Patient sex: M
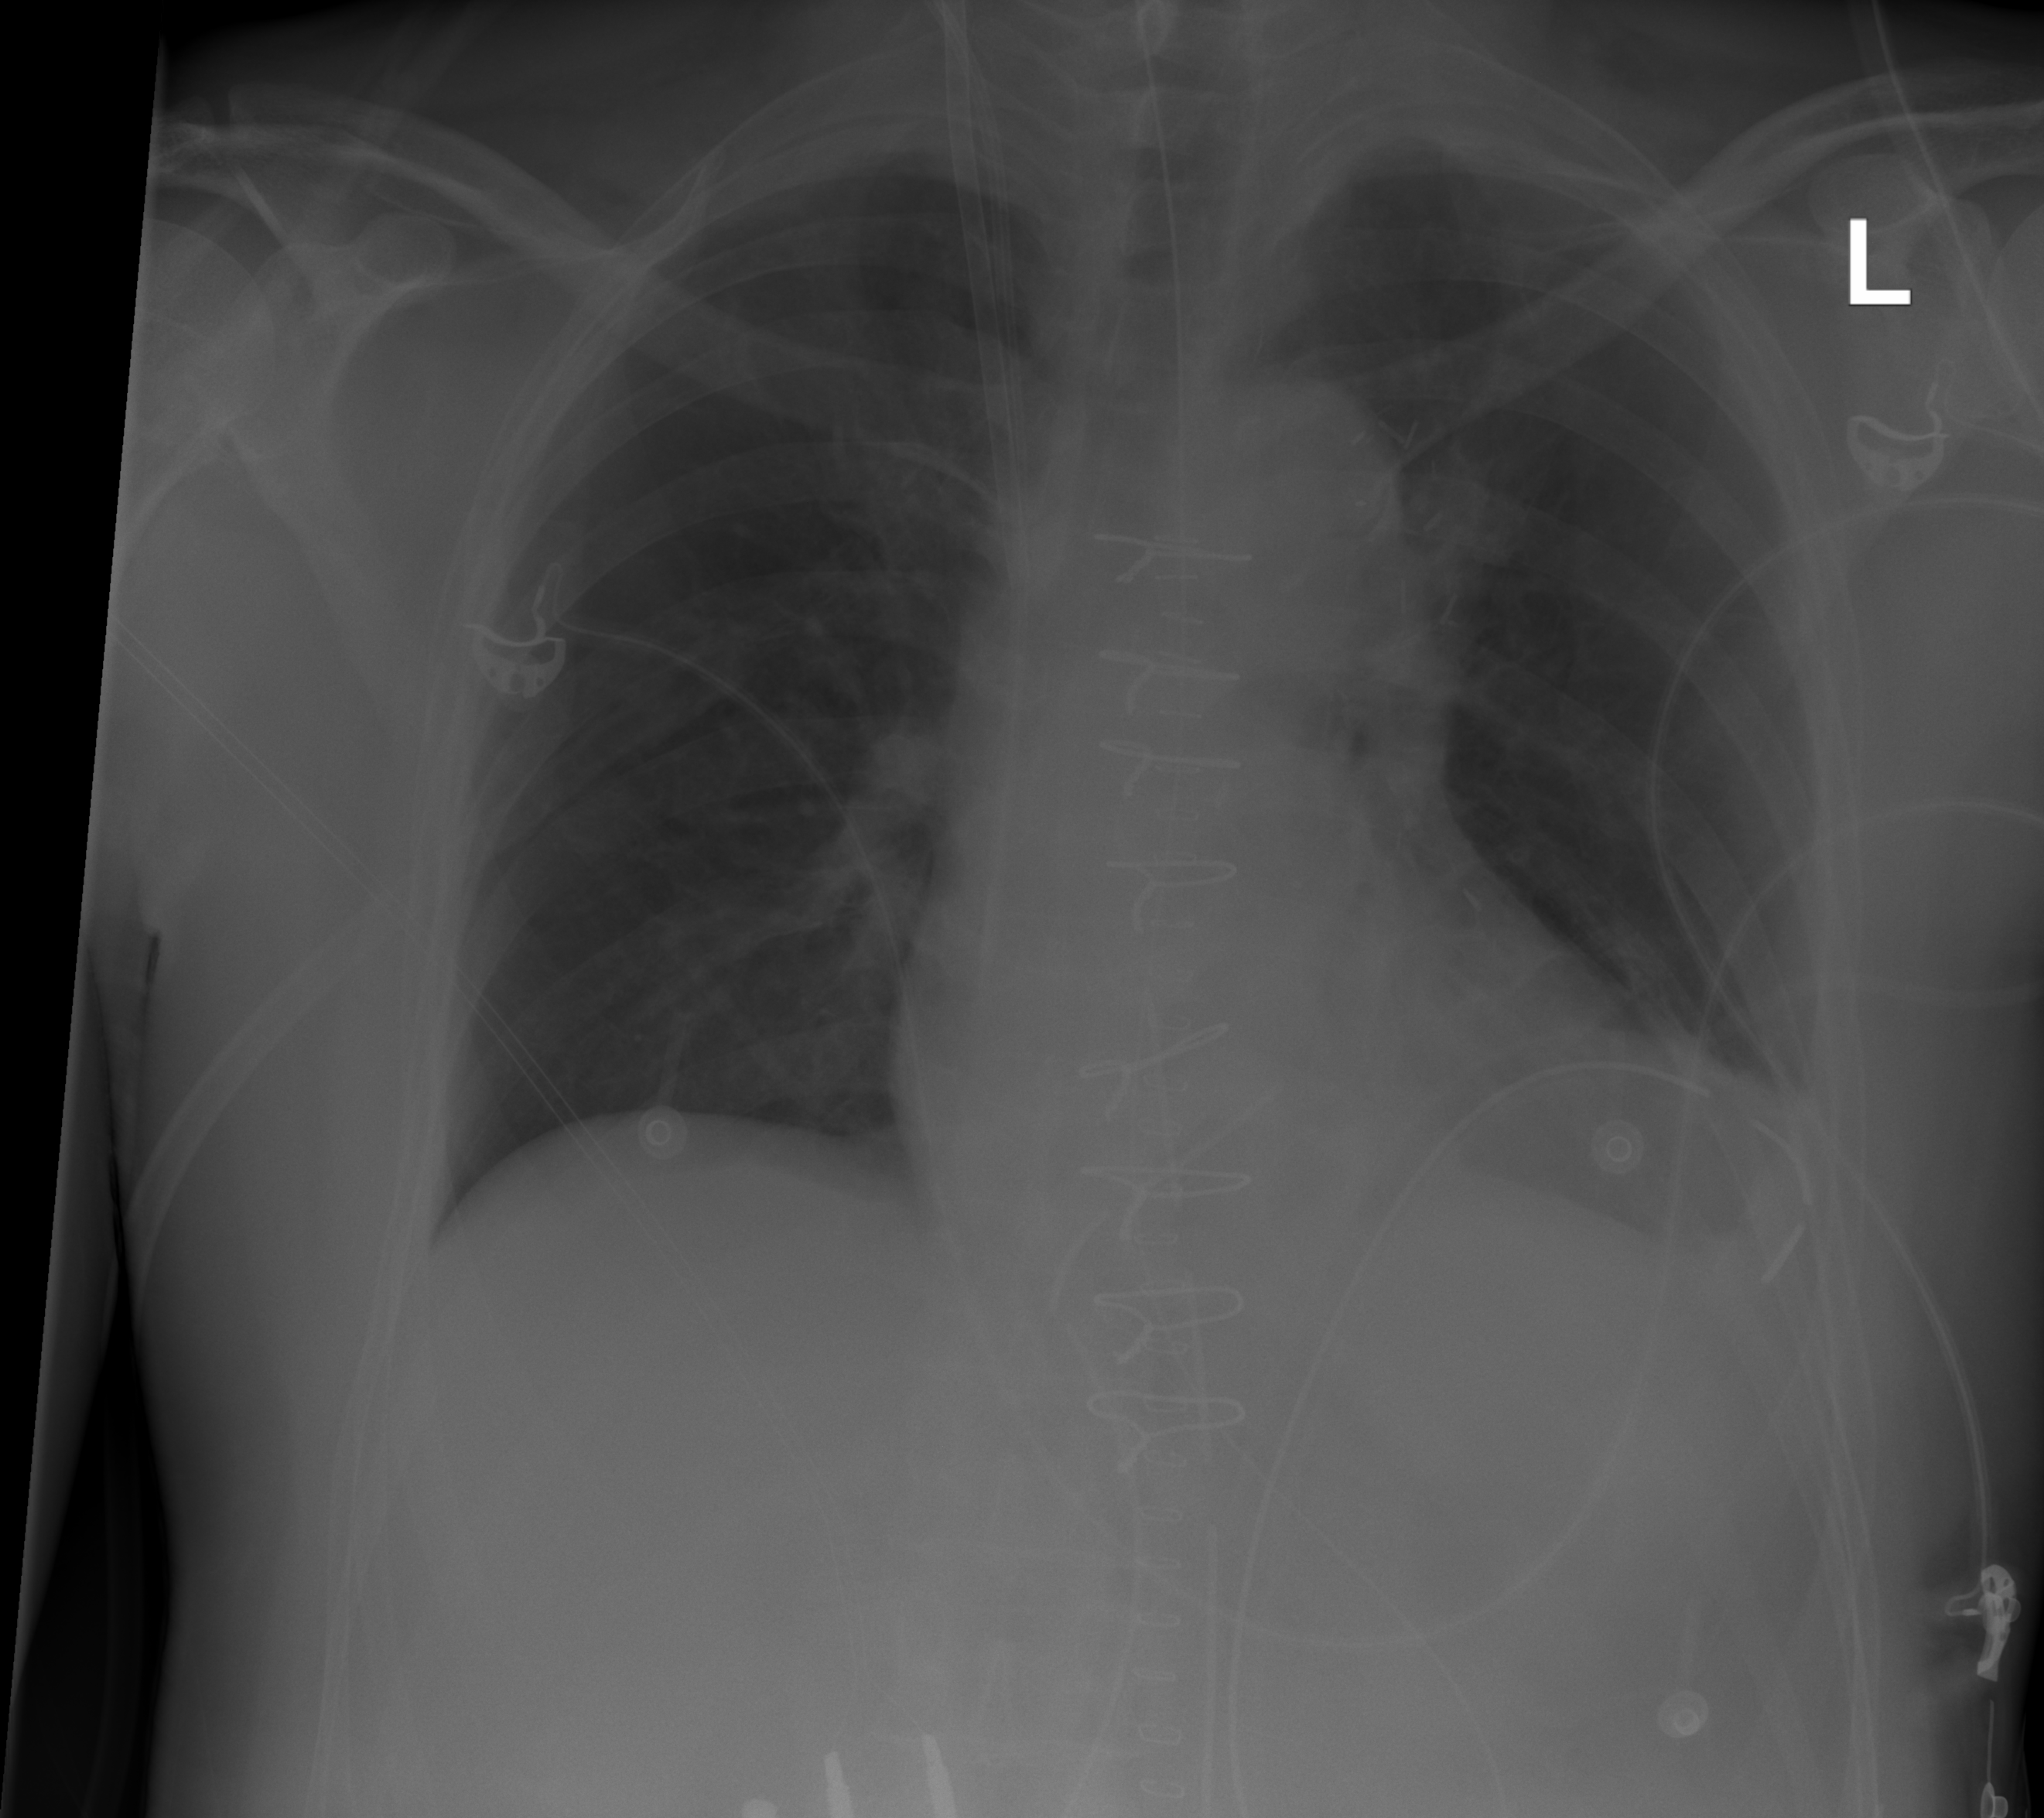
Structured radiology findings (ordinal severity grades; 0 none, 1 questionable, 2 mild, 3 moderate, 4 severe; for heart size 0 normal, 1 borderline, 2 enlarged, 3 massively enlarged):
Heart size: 0
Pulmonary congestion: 0
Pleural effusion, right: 0
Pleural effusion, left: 2
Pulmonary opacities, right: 0
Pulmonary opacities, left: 0
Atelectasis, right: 0
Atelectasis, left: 2